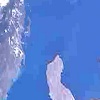
Label: water